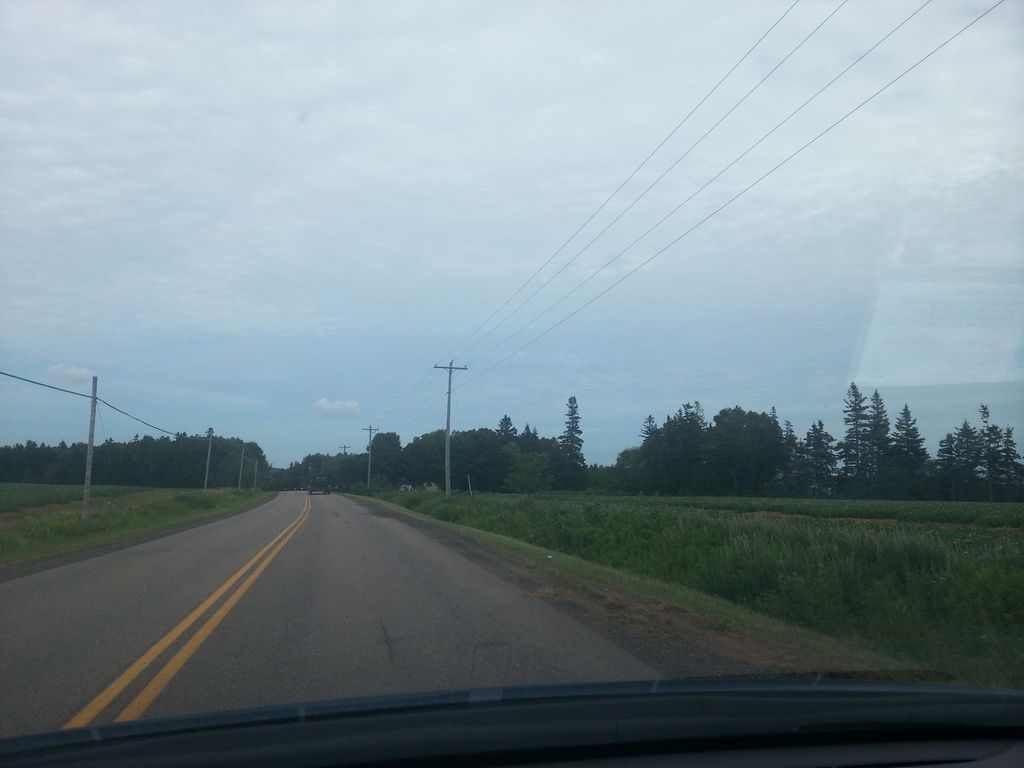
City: charlottetown